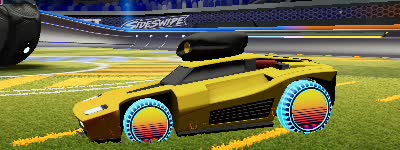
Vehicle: breakout